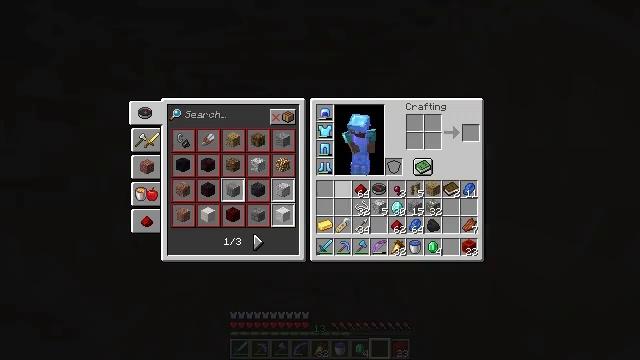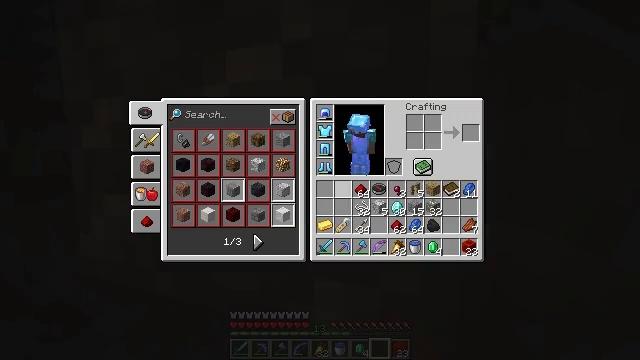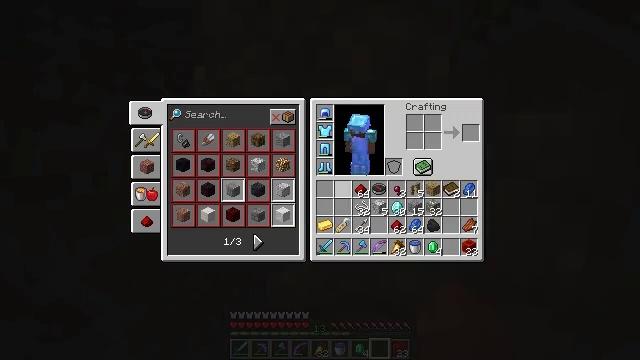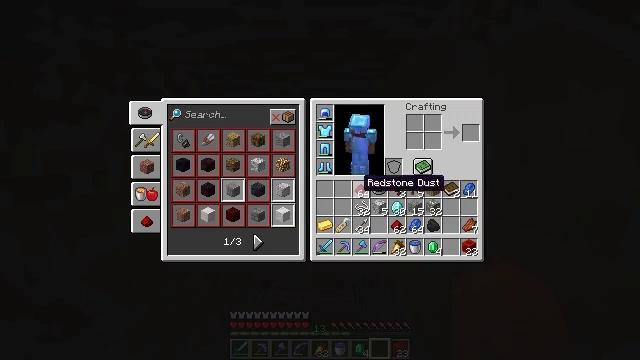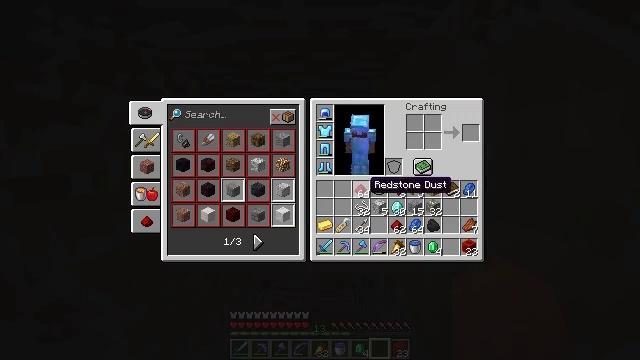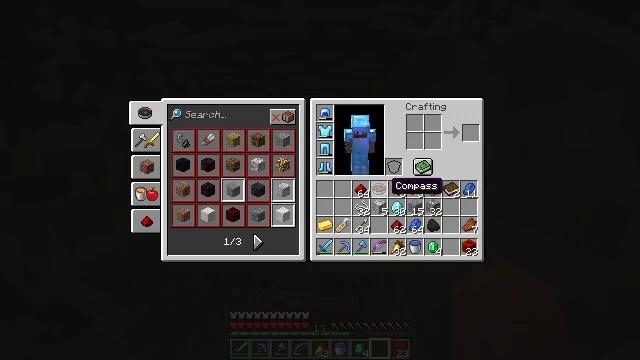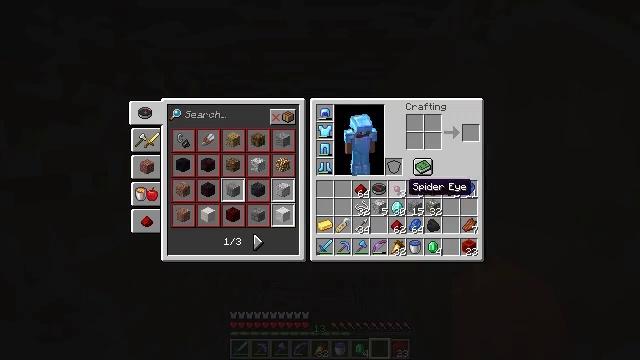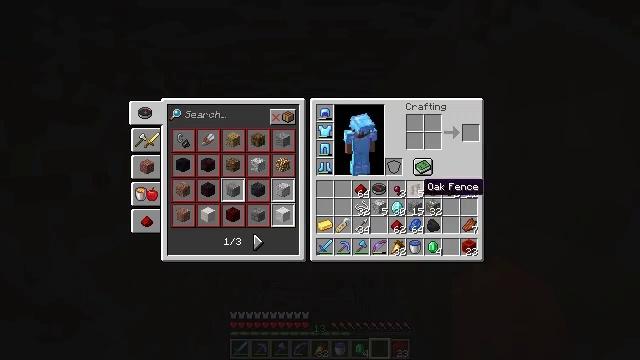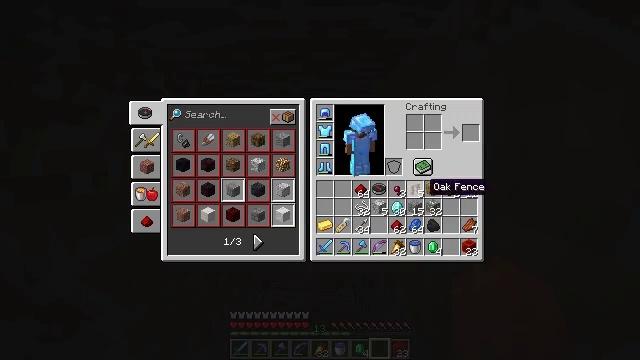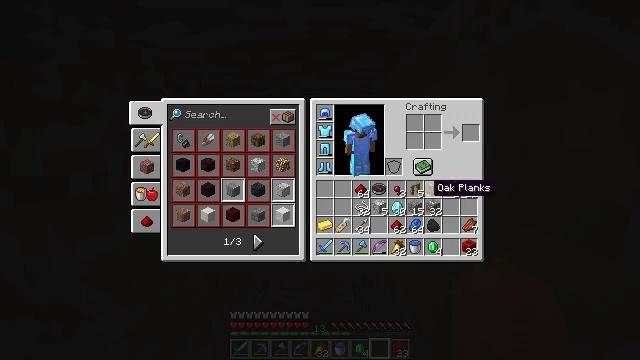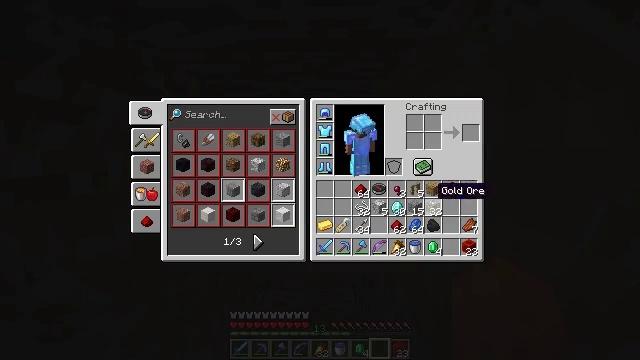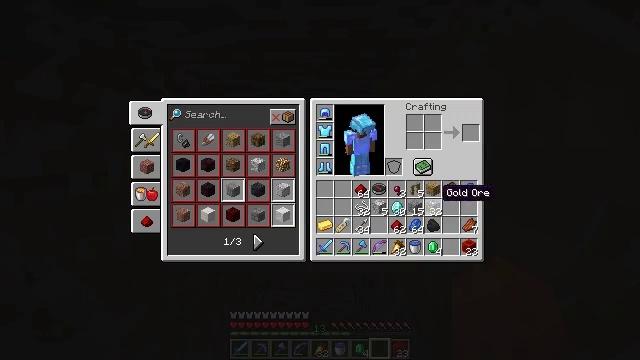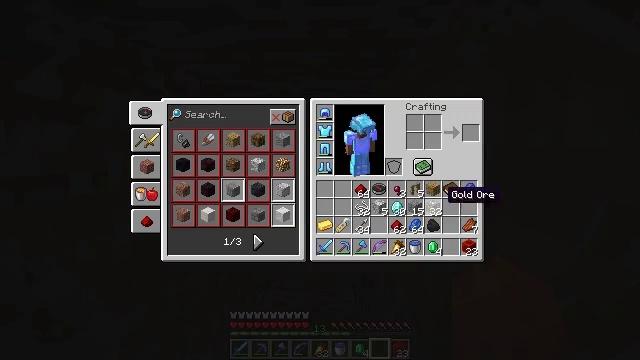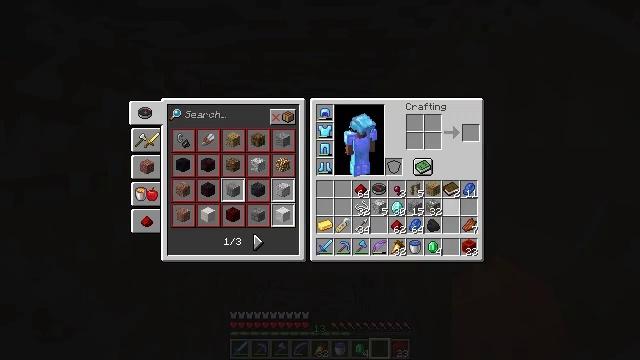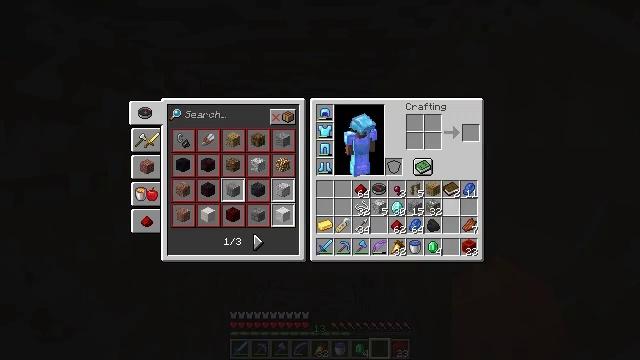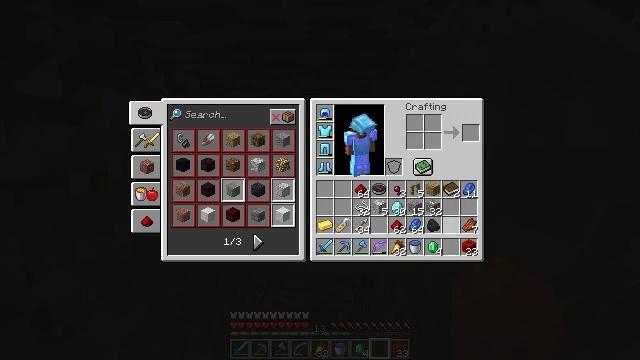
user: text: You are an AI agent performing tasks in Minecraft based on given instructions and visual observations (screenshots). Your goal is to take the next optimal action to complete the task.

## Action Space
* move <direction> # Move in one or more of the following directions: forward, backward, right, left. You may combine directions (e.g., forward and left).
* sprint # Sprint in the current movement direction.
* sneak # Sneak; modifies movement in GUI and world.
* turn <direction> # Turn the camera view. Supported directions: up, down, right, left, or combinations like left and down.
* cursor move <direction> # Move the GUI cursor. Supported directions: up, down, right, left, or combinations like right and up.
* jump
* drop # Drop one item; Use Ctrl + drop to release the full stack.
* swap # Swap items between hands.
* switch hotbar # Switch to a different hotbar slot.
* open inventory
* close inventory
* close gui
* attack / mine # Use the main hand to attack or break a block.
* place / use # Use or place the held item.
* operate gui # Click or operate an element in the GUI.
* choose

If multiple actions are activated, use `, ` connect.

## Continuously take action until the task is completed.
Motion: motion action
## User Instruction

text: Remove rotten flesh from the inventory.
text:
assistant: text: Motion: sprint, open gui
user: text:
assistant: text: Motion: sprint
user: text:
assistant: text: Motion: sprint, cursor move right
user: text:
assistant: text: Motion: sprint, cursor move right
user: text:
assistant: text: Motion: sprint, cursor move right
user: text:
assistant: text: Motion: sprint, cursor move right
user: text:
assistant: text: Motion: sprint, cursor move right
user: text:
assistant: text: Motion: sprint
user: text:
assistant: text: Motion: sprint
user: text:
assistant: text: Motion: sprint
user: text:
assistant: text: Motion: sprint
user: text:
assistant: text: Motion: sprint
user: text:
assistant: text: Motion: sprint
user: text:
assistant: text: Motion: sprint
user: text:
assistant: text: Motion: sprint, cursor move right
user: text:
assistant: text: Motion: sprint
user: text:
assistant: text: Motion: sprint
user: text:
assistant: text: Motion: sprint
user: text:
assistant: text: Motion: sprint
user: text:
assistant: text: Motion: sprint, drop
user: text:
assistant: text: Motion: sprint, drop
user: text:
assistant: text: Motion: sprint, drop
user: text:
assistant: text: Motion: sprint
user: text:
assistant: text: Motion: sprint
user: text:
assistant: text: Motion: sprint